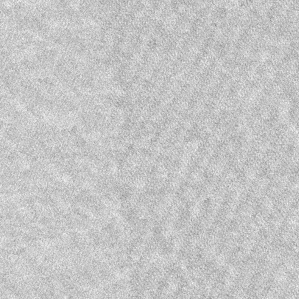
Label: frost